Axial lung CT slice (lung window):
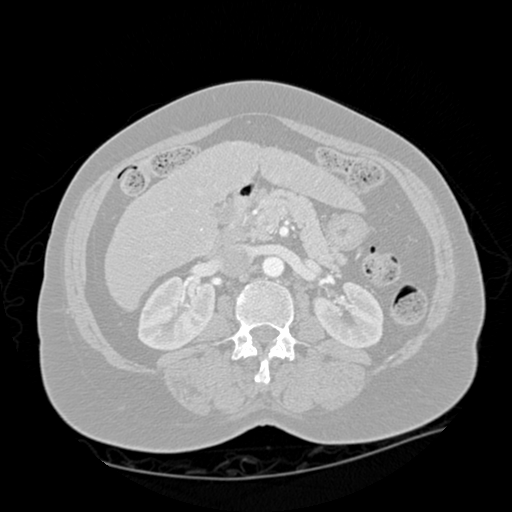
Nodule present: no